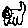
Label: cat